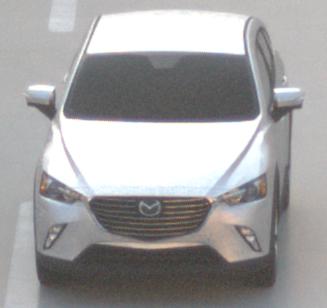
Make: Mazda
Model: CX-3 SKYACTIV-G 120
Detailed model: CX-3 (DK)
Model produced from: 2015/06
Model produced until: 2018/06
Doors: 5
Color: white
Road condition: wet road
Daytime: sunrise or sunset
Contrast: low contrast